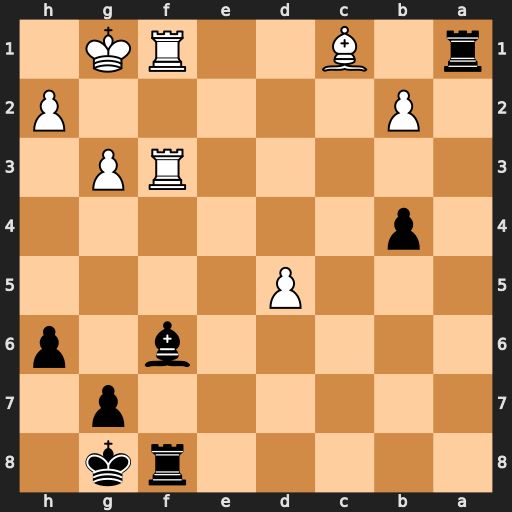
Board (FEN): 5rk1/6p1/5b1p/3P4/1p6/5RP1/1P5P/r1B2RK1
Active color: b
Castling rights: -
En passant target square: -
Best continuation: Bd4+ Kg2 Rxf3 Rxf3 Rxc1